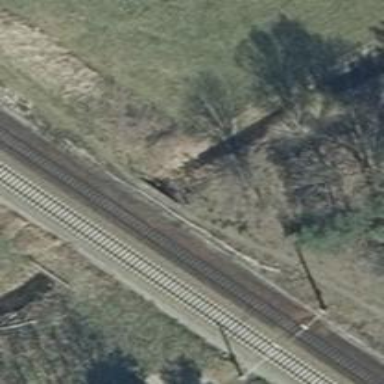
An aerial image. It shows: Path leading to bridge.